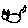
Label: cat